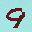
Label: 9